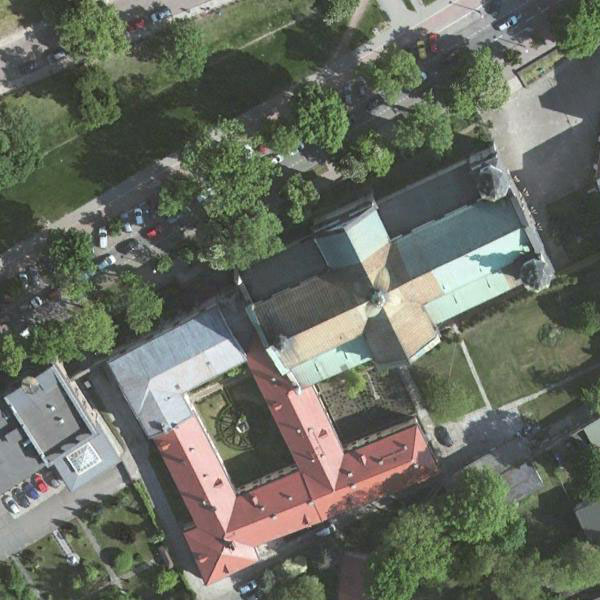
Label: Church